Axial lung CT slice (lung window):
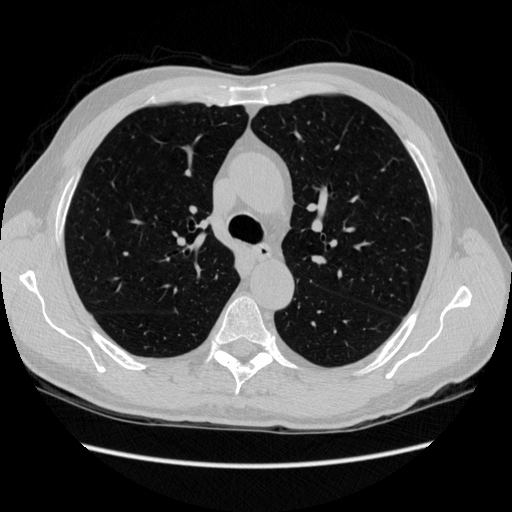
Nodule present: no